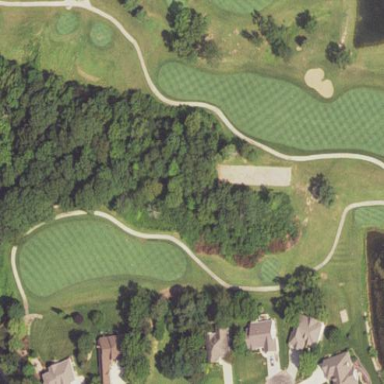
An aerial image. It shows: Area with grass used as rough in golf course.